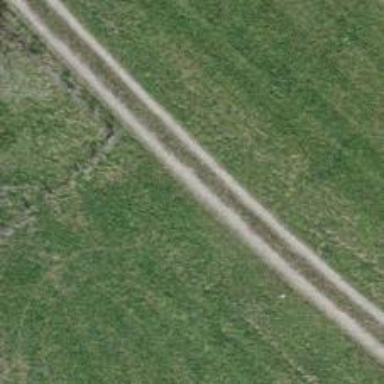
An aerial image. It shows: Track with grade2 tracktype.